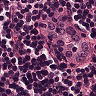
Metastatic tissue present: no